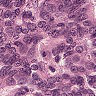
Metastatic tissue present: yes